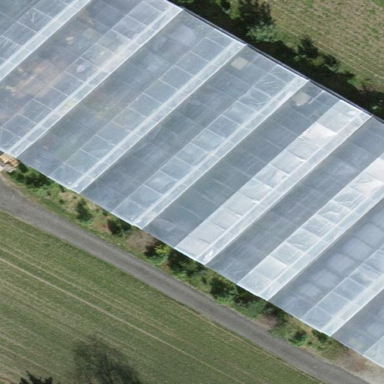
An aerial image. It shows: Greenhouse.